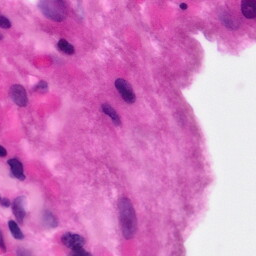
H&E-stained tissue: Pancreatic